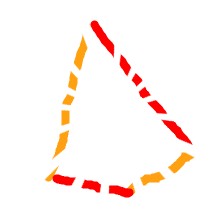
Shape: kite